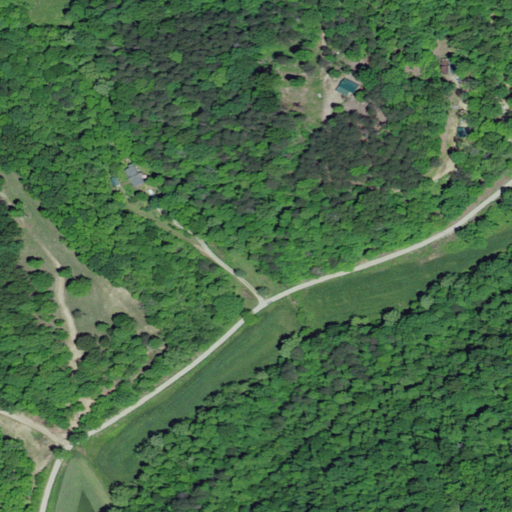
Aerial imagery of valley in Kentucky named Stewart Hollow containing deciduous forest, mixed forest, open development, pasture, evergreen forest, and low intensity development